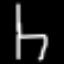
Label: chair